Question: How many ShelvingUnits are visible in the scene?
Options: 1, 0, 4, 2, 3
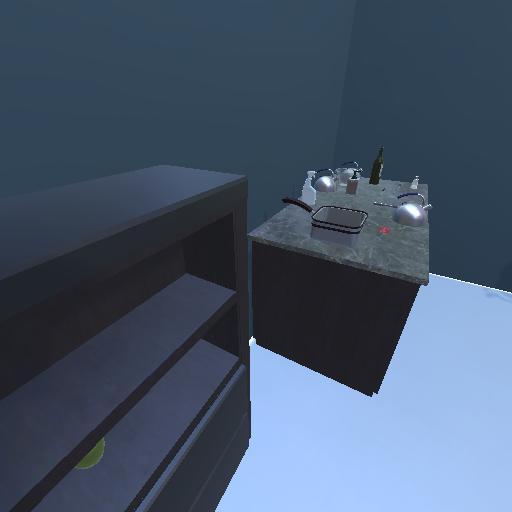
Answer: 1